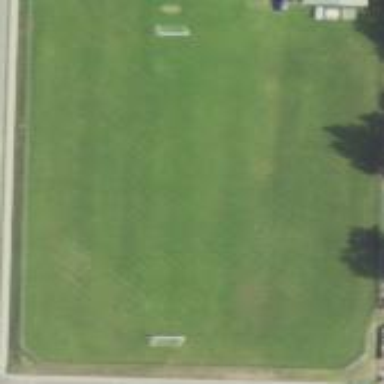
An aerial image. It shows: Soccer pitch designated for leisure and sports activities.